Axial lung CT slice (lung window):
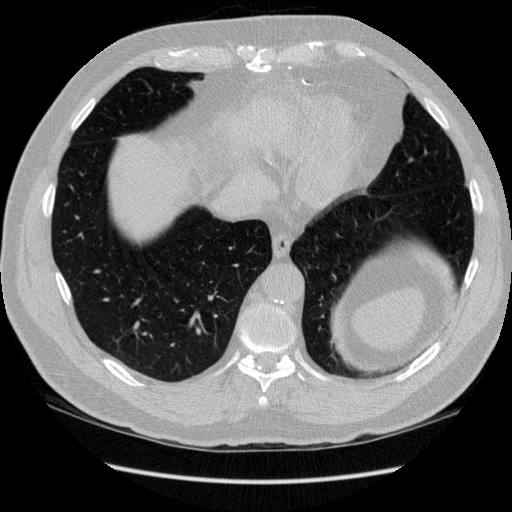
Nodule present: no